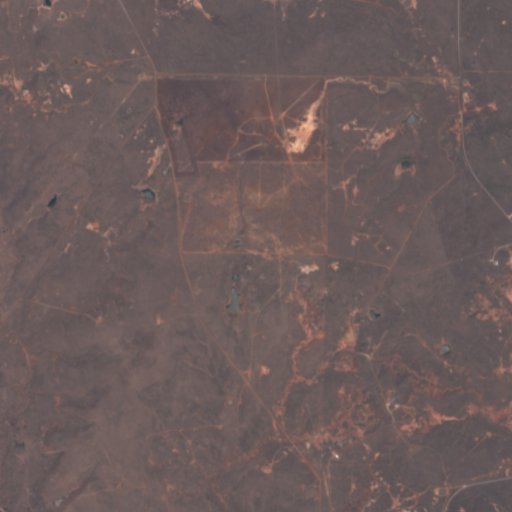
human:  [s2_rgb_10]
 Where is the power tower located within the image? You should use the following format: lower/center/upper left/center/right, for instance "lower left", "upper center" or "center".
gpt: The power tower is located in the upper right of the image.
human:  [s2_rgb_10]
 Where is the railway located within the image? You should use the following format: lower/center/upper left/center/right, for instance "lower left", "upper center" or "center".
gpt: The railway is located in the upper of the image.
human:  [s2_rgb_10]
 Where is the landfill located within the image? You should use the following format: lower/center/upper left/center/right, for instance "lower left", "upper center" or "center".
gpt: There is no landfill in the image.